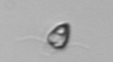
Label: Pyramimonas